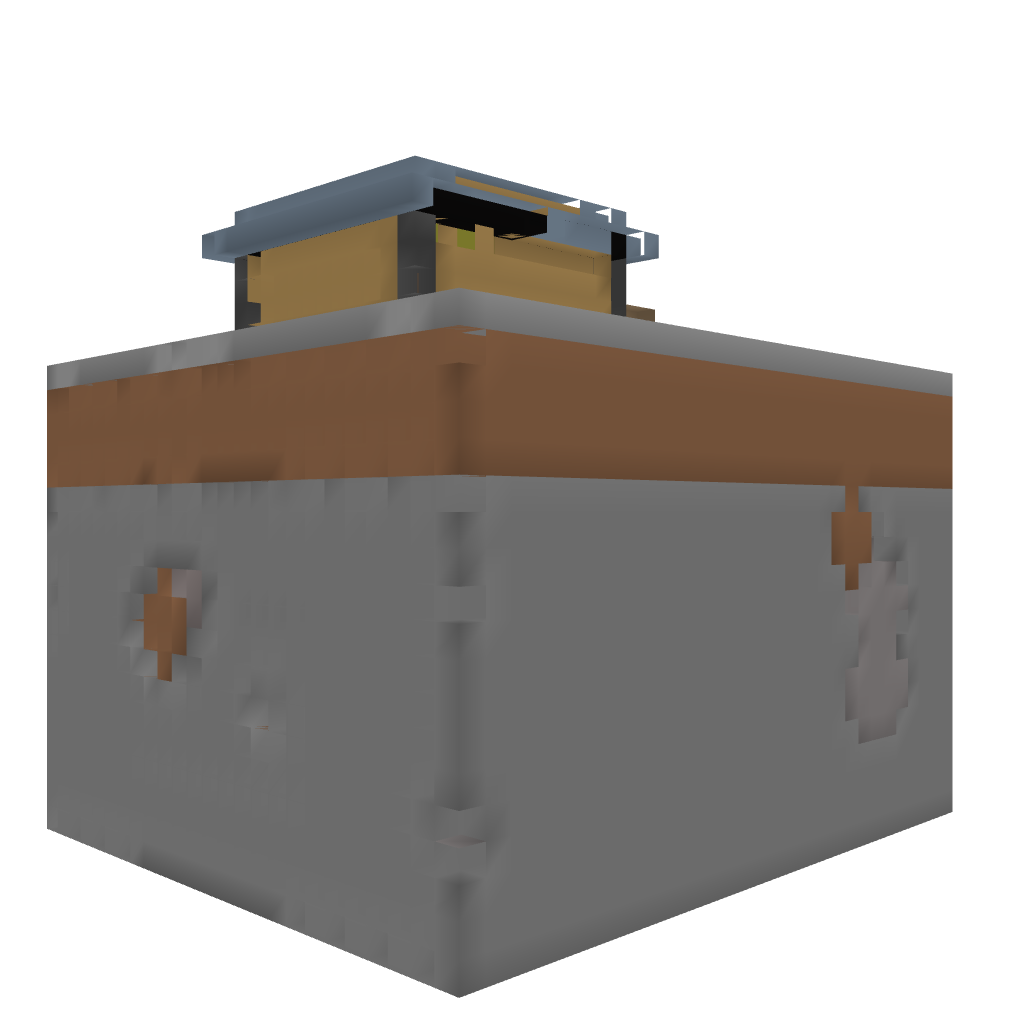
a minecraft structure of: Torture Chamber v1.0